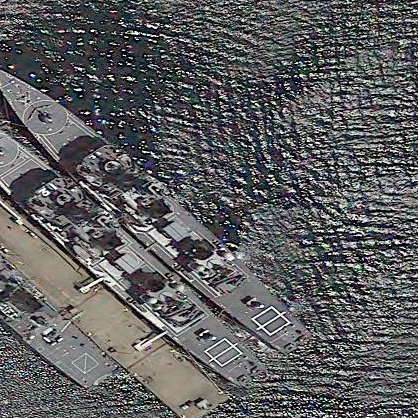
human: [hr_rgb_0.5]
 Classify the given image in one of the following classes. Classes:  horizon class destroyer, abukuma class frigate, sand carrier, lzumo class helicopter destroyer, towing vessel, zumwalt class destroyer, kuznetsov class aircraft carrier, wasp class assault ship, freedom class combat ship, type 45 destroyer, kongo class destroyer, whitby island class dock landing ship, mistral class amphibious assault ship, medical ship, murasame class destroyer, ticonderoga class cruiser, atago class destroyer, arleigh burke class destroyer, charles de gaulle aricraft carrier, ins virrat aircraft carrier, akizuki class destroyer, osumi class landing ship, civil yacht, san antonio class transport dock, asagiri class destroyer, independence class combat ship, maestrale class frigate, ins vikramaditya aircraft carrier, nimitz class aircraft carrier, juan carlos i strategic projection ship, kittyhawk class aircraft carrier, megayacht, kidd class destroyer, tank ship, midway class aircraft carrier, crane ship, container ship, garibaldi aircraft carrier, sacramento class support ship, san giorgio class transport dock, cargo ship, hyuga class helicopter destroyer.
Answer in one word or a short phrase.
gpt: Arleigh Burke class destroyer